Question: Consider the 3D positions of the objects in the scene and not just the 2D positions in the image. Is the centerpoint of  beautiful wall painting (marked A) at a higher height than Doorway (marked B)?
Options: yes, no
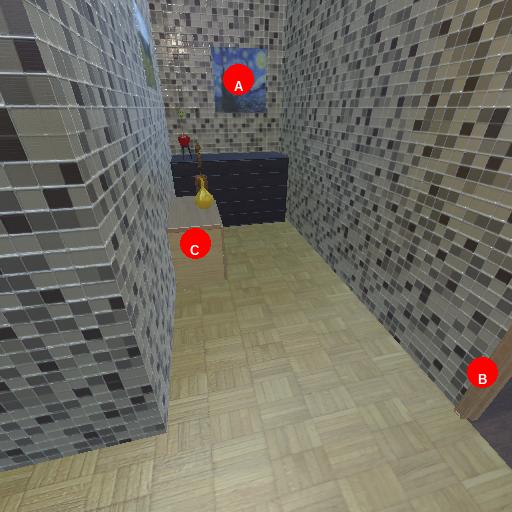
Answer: yes